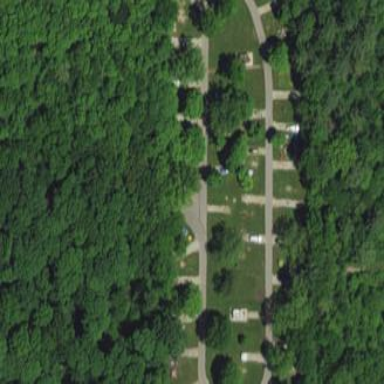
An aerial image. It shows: Campsite for tourism.